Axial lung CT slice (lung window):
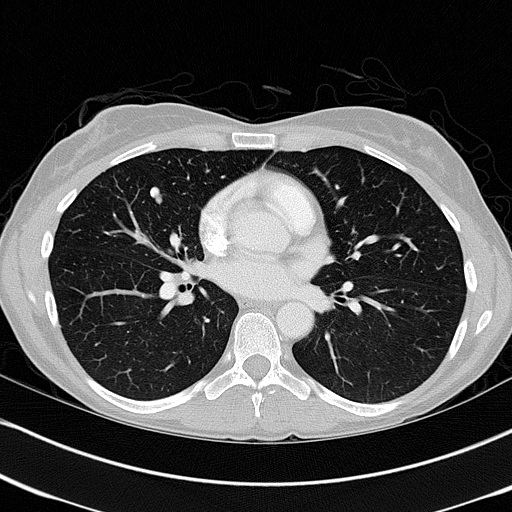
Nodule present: yes
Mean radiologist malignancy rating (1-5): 3.25